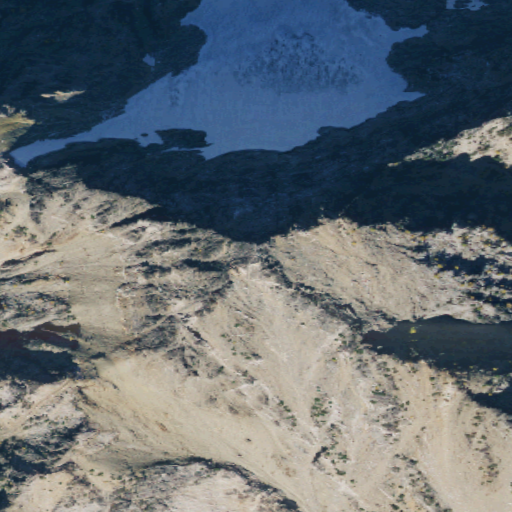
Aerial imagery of mountain in Washington named Saska Peak containing barren land and grassland